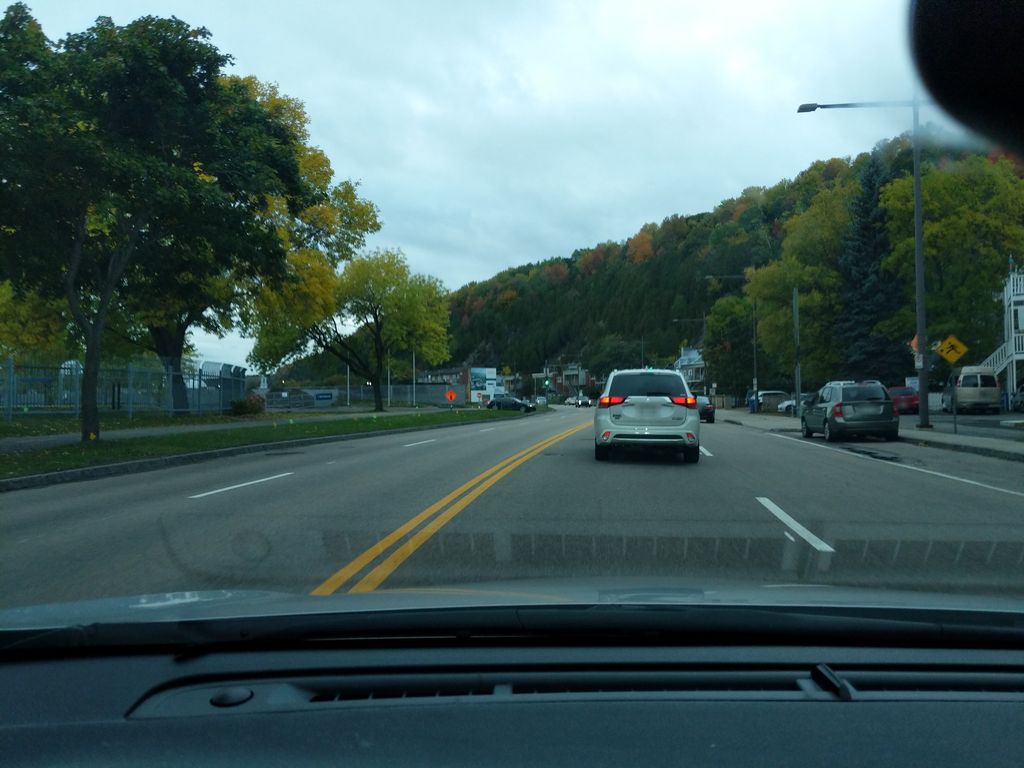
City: quebec_city